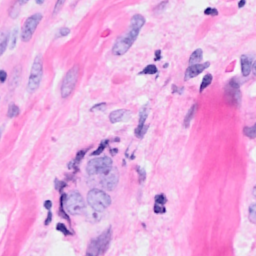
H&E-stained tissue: Breast